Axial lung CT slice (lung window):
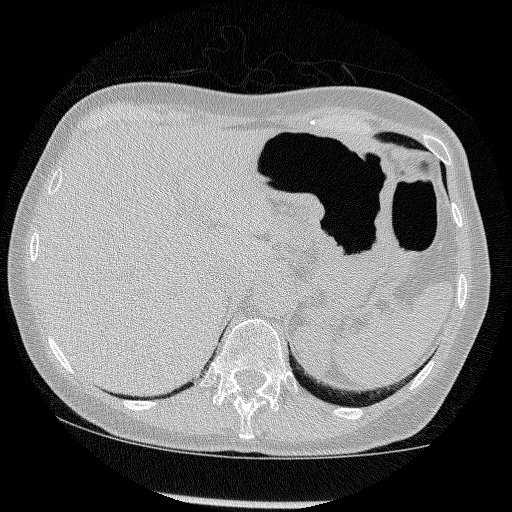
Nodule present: no